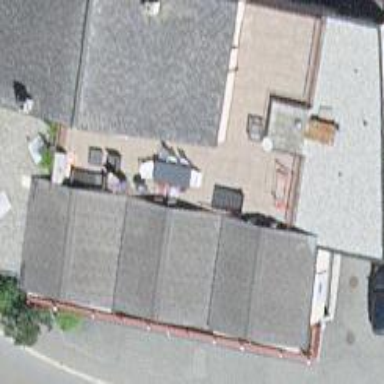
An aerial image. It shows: Restaurant.